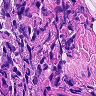
Metastatic tissue present: no